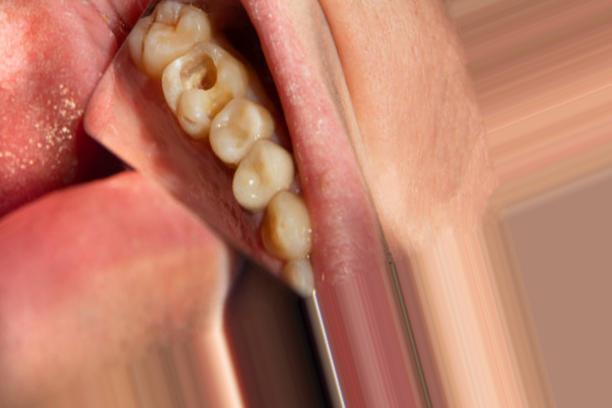
Condition: Caries